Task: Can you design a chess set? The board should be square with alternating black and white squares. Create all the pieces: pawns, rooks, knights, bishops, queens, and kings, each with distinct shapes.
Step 3597:
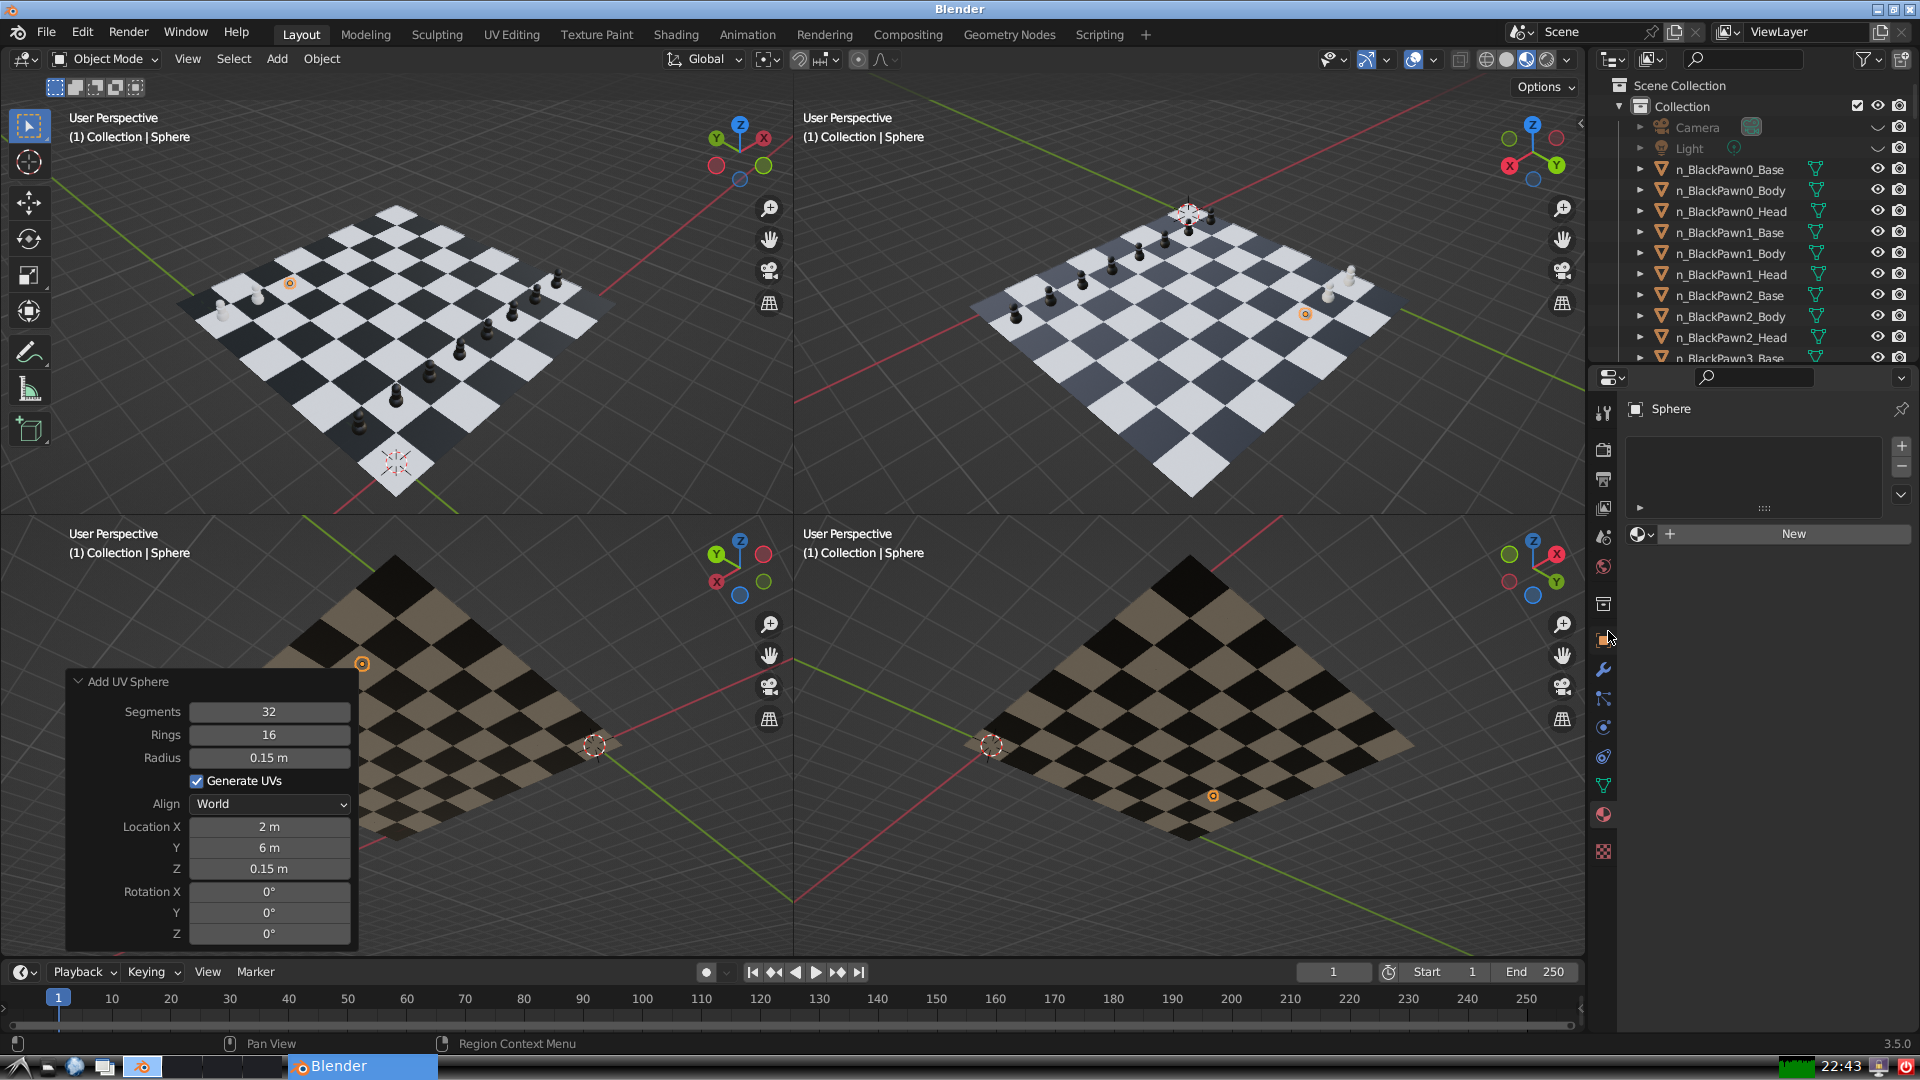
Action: click: no